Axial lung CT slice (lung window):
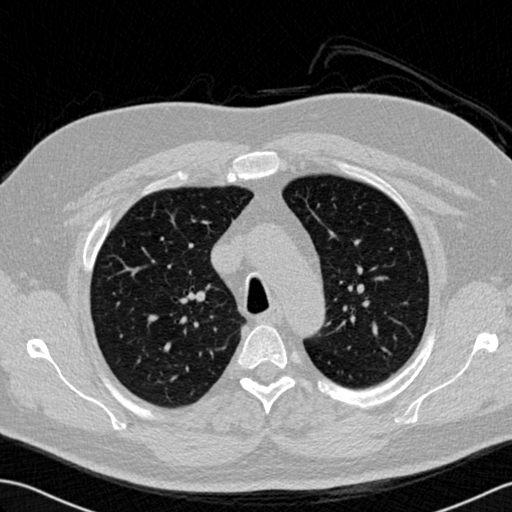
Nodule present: no